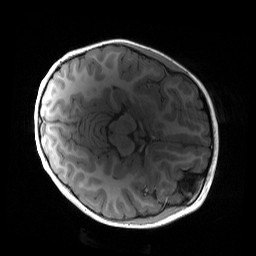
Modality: T1w
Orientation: axial
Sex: female
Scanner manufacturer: siemens
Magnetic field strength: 3 T
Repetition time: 1.9 s
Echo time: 0.00243 s